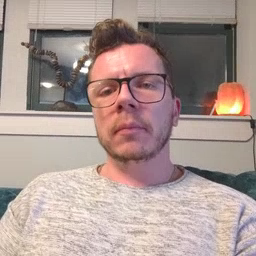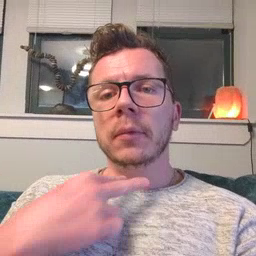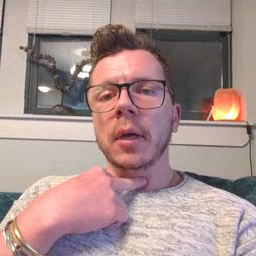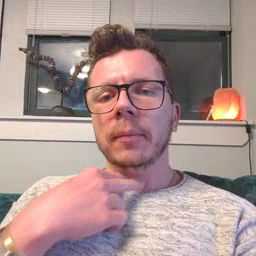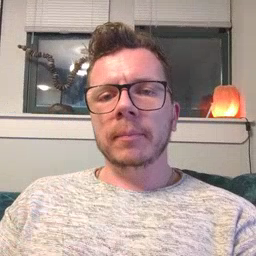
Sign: stuck